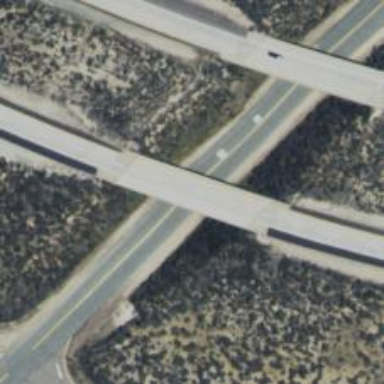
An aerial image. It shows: Motorway bridge.